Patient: sex M, age 29
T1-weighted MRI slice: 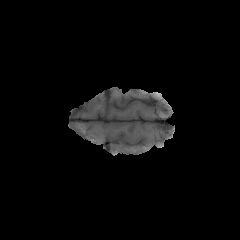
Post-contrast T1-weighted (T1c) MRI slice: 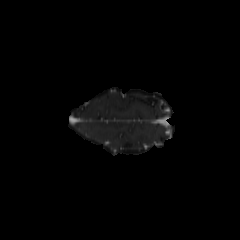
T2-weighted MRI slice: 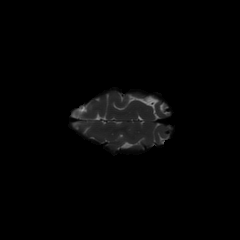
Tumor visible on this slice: no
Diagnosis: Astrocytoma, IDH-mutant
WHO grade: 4